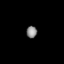
Tissue: lung
Cell type: Fibroblasts
Senescence score: 0.5869
Nuclear area (px): 126
Mean DAPI intensity: 133.214